Question: I am creating a sign in view. I have two 'UITextField''s which are for the user's email and password. When user clicks the 'Sign In' button, these two parameters are sent to my API and check to see if the user exists. If this user exists, my API gets the user's email, name, status and token, and return the JSON result to me. The token had expire date. Hence, I need to store the token and email in the device so the user doesn't have to repeatedly sign in.
I am newbie.So,any code help is appreciated. Thank you.
I have imported LockSmith.swift and LockSmithRequest.swift into my project.And I had also added KeyChainService.swift same as matt blog to project.But I am occurring these problem and my xcode is 6.2.

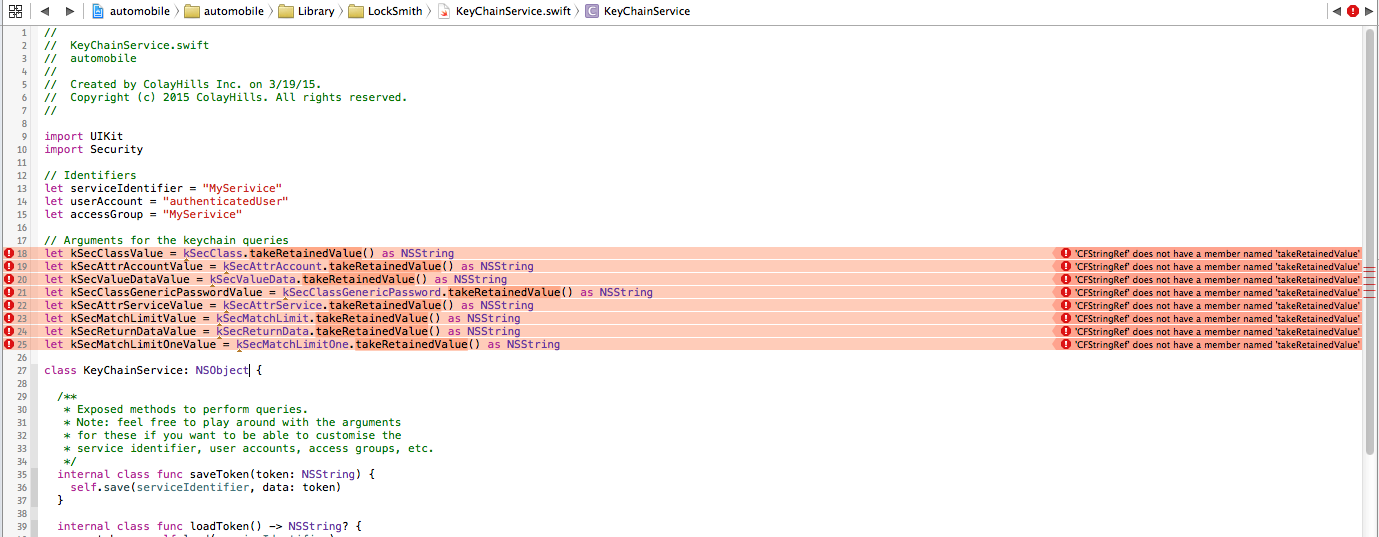
Answer: <URL> should be used to store users' emails and passwords. Here are some posts that talk about doing this in Swift:
- <URL>